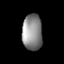
Tissue: lung
Cell type: Epithelial cells
Senescence score: 0.1765
Nuclear area (px): 703
Mean DAPI intensity: 138.774